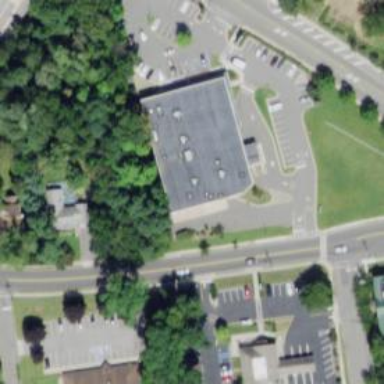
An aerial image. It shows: Pharmacy building providing healthcare services.